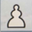
Piece: wP